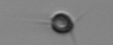
Label: Acanthoica_quattrospina